Question: So I am trying to transform the data I have into the form I can work with. I have this column called "season/ teams" that looks smth like "1989-90 Bos"
I would like to transform it into a string like "1990" in python using pandas dataframe. I read some tutorials about pd.replace() but can't seem to find a use for my scenario. How can I solve this? thanks for the help.
FYI, I have 16k lines of data.
A snapshot of the data I am working with:

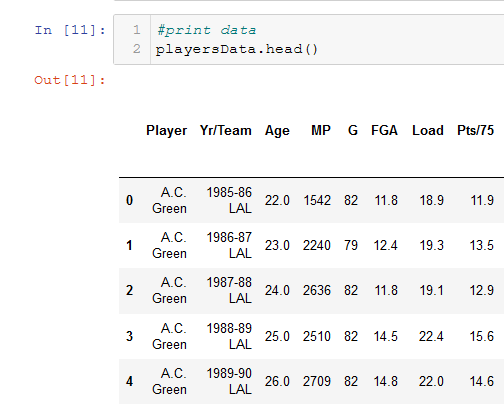
Answer: To change that field from "1989-90 BOS" to "1990" you could do the following:
'''
df['Yr/Team'] = df['Yr/Team'].str[:2] + df['Yr/Team'].str[5:7]
'''
If the structure of your data will always be the same, this is an easy way to do it.